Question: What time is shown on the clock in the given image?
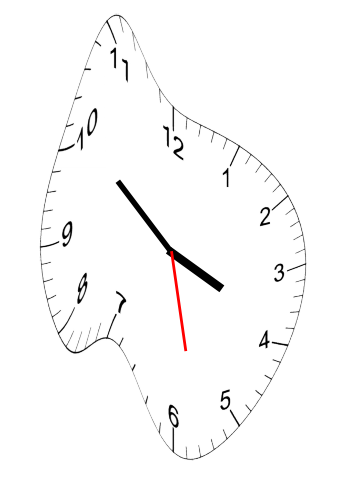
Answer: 03:51:28